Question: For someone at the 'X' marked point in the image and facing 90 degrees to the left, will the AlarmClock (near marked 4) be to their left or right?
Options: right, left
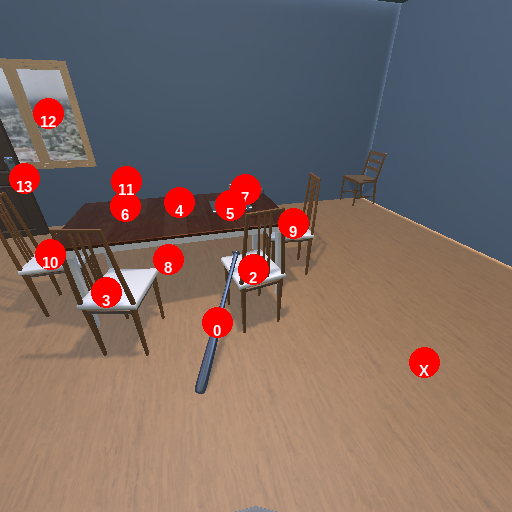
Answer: right